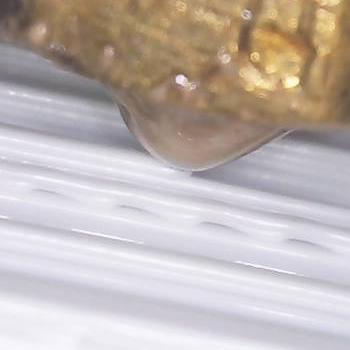
Flow rate: 133%